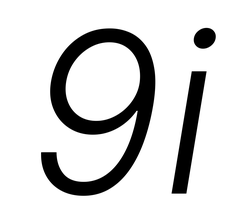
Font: Inter-Italic_Light_Italic